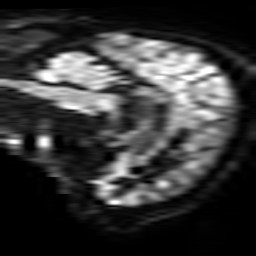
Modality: TRACE
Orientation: sagittal
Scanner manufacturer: philips
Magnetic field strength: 3 T
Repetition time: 4.038 s
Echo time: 0.05944 s